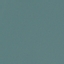
Land use / land cover class: SeaLake